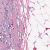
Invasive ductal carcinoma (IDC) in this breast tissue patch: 1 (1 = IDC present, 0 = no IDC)